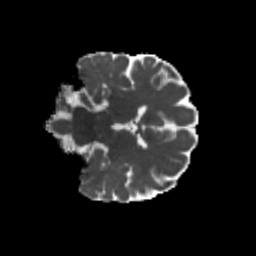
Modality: MD
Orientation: coronal
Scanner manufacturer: siemens
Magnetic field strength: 3 T
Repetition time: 4.16 s
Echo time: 0.0806 s